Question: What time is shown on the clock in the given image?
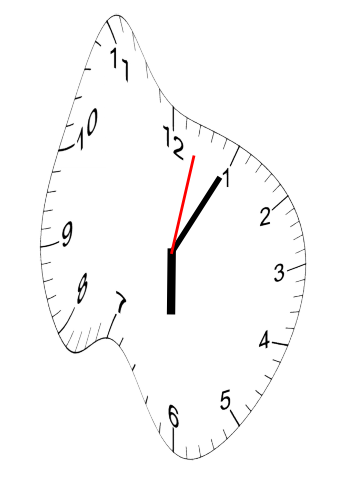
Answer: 06:05:02